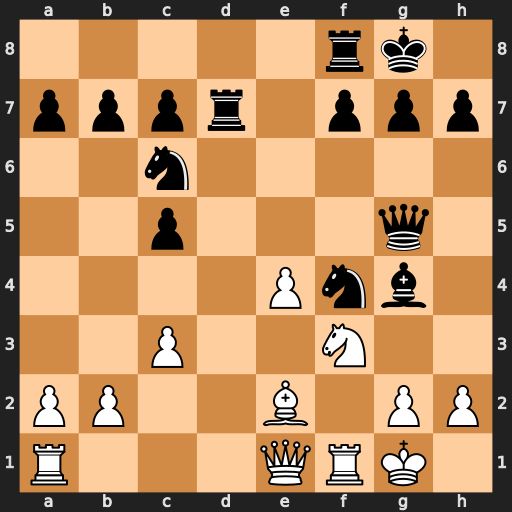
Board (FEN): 5rk1/pppr1ppp/2n5/2p3q1/4Pnb1/2P2N2/PP2B1PP/R3QRK1
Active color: w
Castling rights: -
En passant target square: -
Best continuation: Nxg5 Nxe2+ Kh1